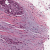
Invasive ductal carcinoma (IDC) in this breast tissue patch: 1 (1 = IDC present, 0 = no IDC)